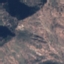
Land use / land cover: HerbaceousVegetation